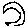
Label: moon